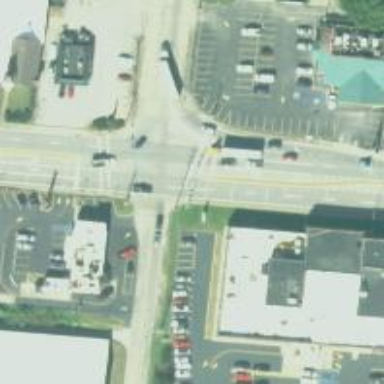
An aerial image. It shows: Marked road crossing.